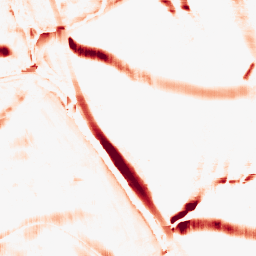
Category: morphological
Decomposition family: morphological_rect
Decomposition parameters: operation: opening
width: 20
height: 20
Upsampling method: sinc_blackman
Upsampling parameters: scale: 2
kernel_size: 8
Upsampling scale: 2